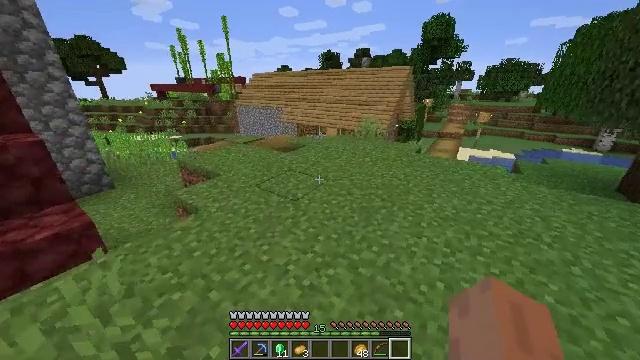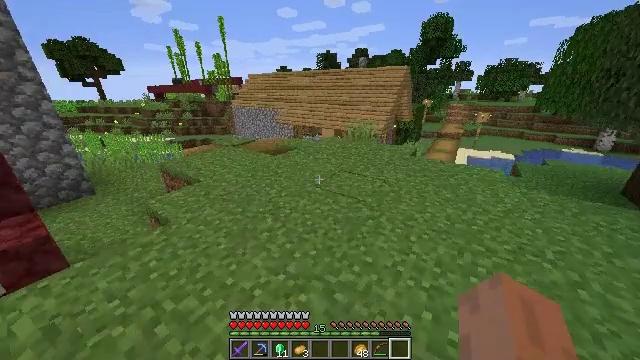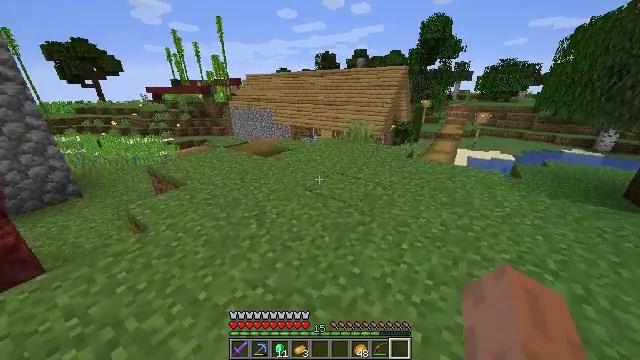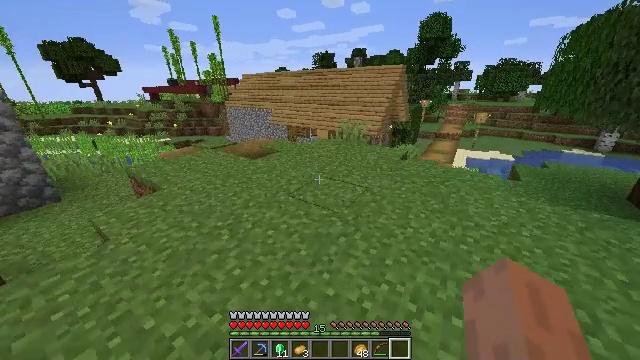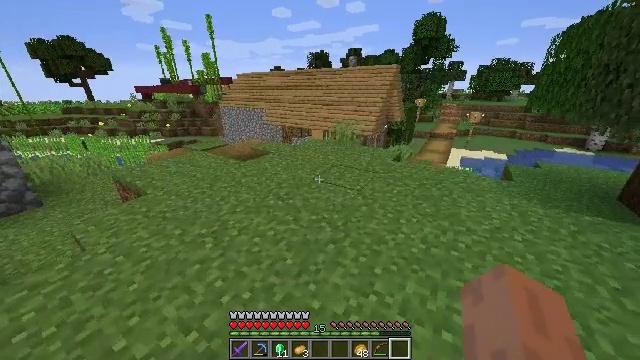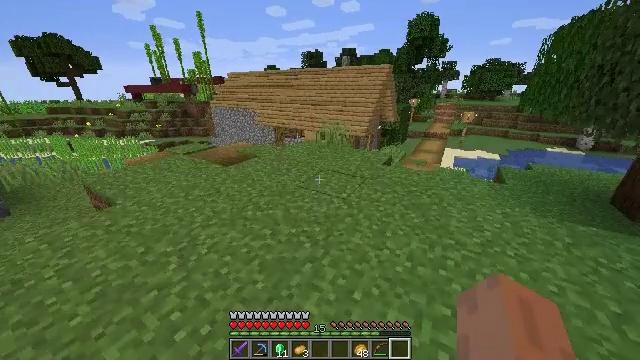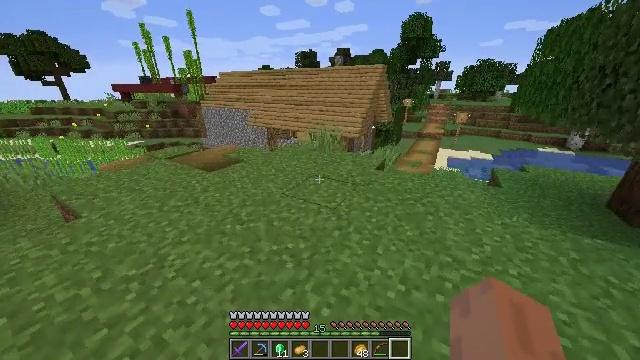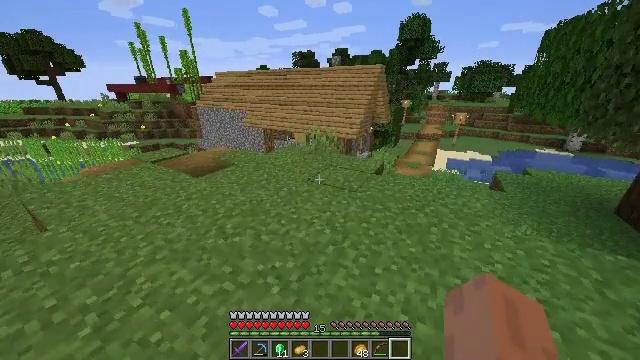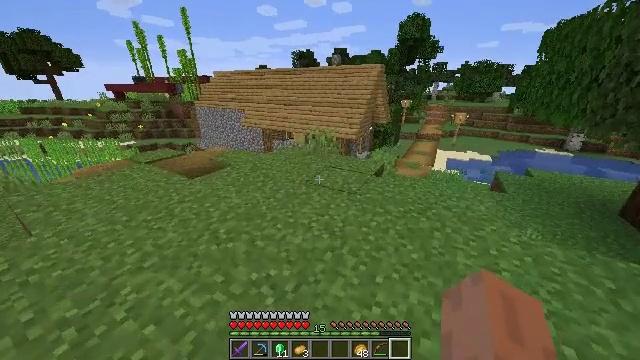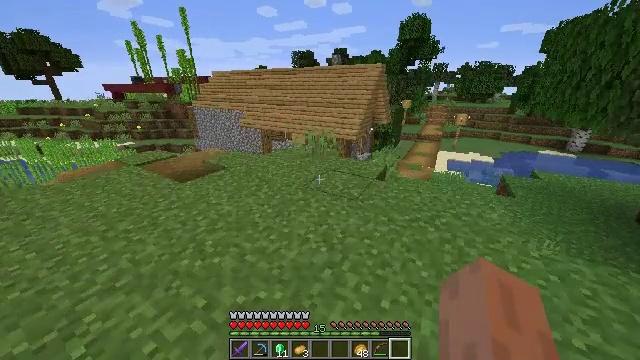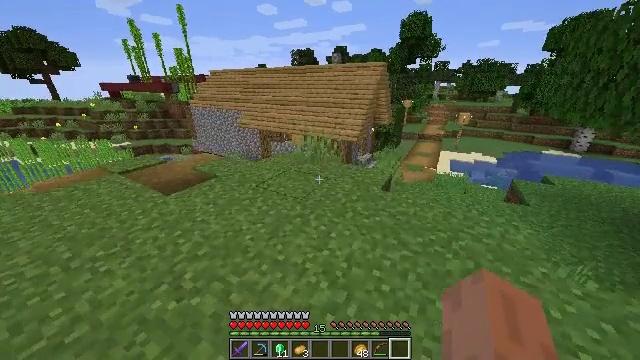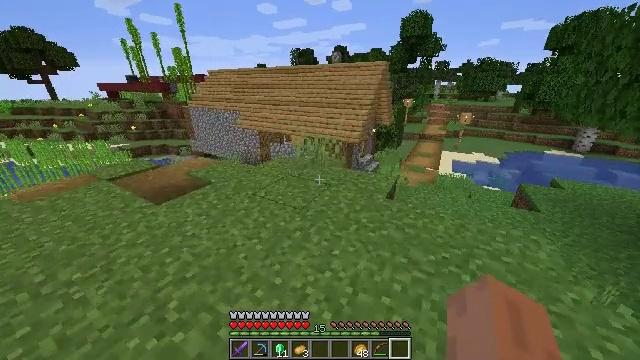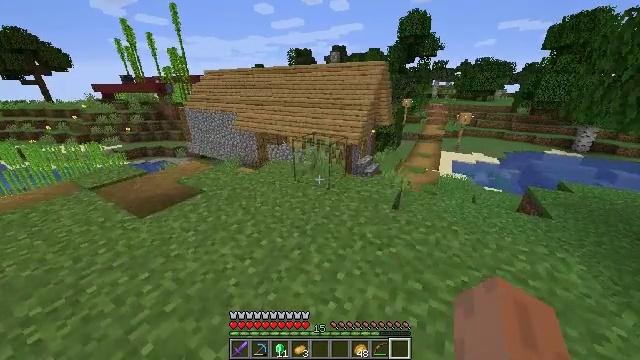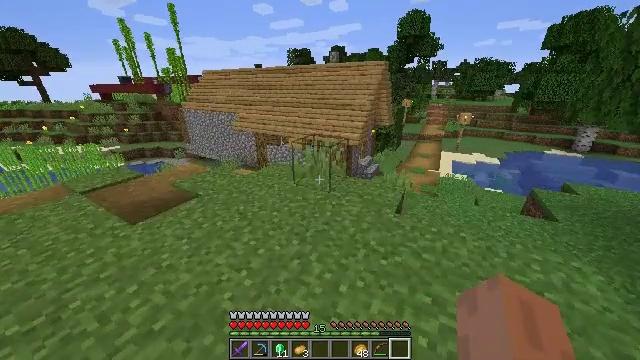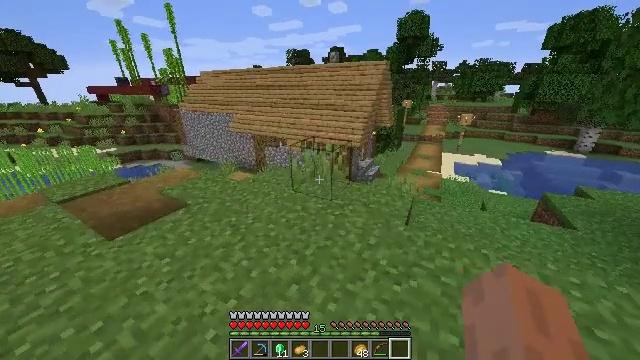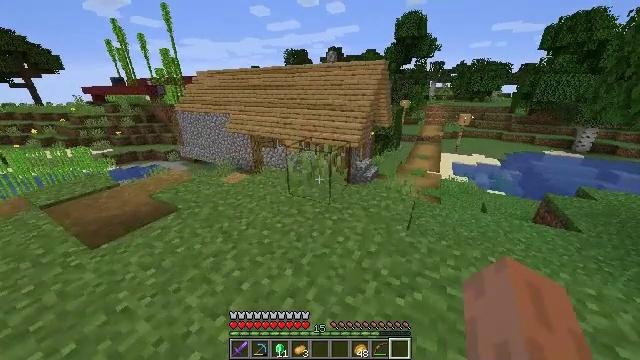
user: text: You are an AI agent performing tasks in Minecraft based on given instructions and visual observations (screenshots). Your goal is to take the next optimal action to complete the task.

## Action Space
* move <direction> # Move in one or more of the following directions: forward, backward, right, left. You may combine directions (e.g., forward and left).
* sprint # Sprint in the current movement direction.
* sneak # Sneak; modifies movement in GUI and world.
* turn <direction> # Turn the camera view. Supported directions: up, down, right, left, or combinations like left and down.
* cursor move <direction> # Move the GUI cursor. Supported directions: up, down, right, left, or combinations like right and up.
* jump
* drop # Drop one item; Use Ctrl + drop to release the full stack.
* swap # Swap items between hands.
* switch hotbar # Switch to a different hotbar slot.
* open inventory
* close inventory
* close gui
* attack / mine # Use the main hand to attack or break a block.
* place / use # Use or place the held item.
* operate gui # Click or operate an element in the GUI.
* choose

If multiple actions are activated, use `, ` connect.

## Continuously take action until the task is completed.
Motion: motion action
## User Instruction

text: Mine cobblestone to craft tools and furnaces.
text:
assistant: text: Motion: move forward and move right
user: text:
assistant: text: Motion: move forward and move right
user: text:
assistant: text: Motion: move forward and move right
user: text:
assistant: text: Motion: move forward and move right, turn right
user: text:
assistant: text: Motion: move forward, turn right
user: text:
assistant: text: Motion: move forward, turn right
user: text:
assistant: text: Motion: move forward
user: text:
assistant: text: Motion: move forward
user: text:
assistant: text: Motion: move forward
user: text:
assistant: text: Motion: move forward
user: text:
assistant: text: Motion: move forward
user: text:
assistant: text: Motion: move forward
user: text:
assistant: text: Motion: move forward
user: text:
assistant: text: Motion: move forward
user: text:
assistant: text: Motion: move forward and move right
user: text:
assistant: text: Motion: move forward and move right
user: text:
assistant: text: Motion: move forward and move right
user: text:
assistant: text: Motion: move forward and move right
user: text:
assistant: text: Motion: move forward
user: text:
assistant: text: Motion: move forward
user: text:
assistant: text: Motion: move forward and move right
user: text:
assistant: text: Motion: move forward and move right
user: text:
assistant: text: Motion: move forward and move right, turn right
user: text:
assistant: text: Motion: move forward and move right
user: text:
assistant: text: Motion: move forward and move right, turn right
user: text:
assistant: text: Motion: move forward and move right
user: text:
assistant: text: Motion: move forward and move right
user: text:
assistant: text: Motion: move forward and move right
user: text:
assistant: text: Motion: move forward and move right
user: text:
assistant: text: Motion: move forward and move right